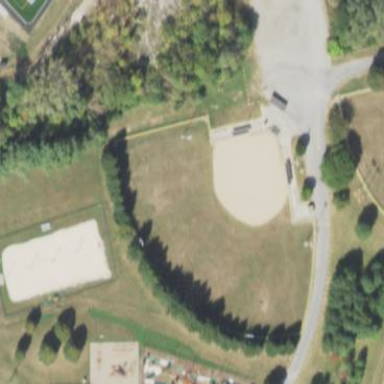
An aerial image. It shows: Softball pitch for baseball.